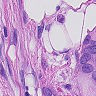
Metastatic tissue present: yes